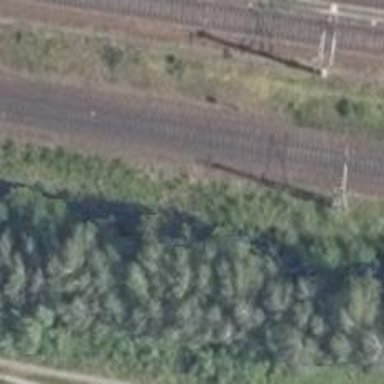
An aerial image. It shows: Railway track with contact line for electrification.